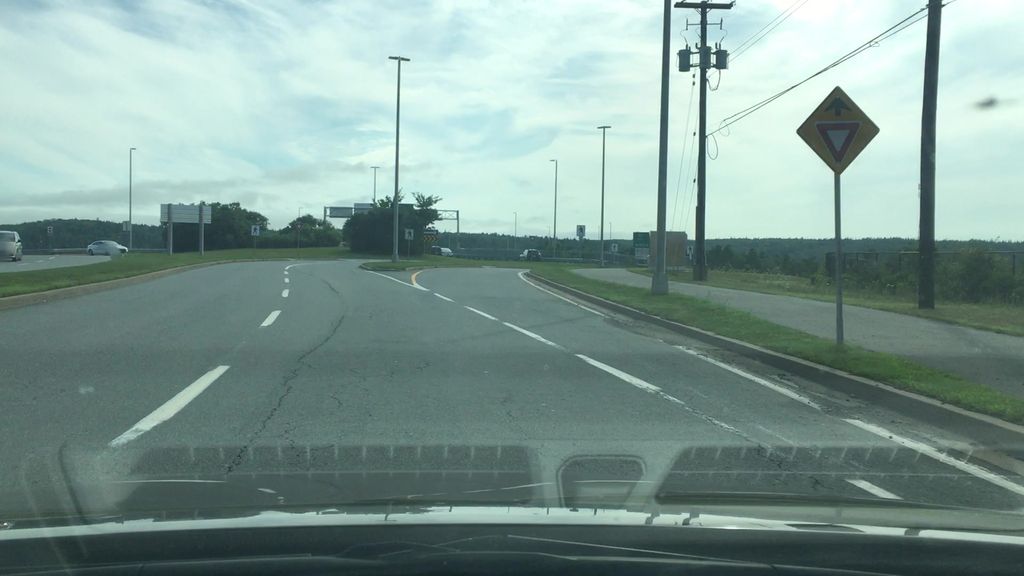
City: halifax